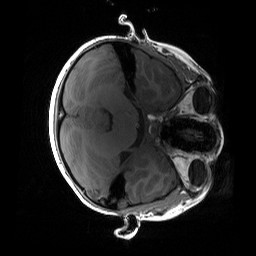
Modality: T1w
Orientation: axial
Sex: male
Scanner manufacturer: siemens
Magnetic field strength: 3 T
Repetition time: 1.9 s
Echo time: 0.00243 s